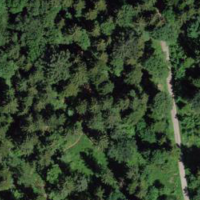
EUNIS habitat code: 44
Species observed at this site:
Chrysosplenium alternifolium